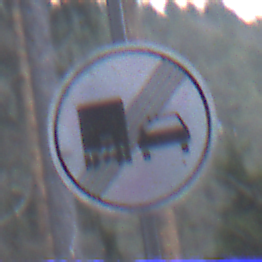
Verkehrszeichen: EndeUeberholverbotKraftfahrzeuge
Umgebung: Outdoor, Nature
Tageszeit: MorningAfternoon
Wetter: Overcast
Licht: Natural
Jahreszeit: Winter
Kontrast: LowContrast